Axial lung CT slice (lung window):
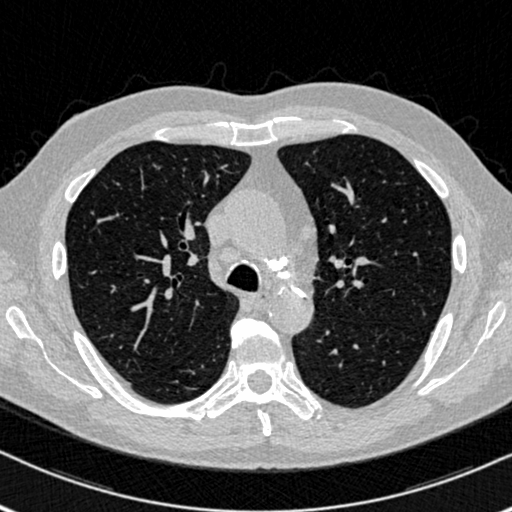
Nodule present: no